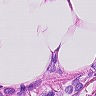
Metastatic tissue present: yes